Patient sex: M
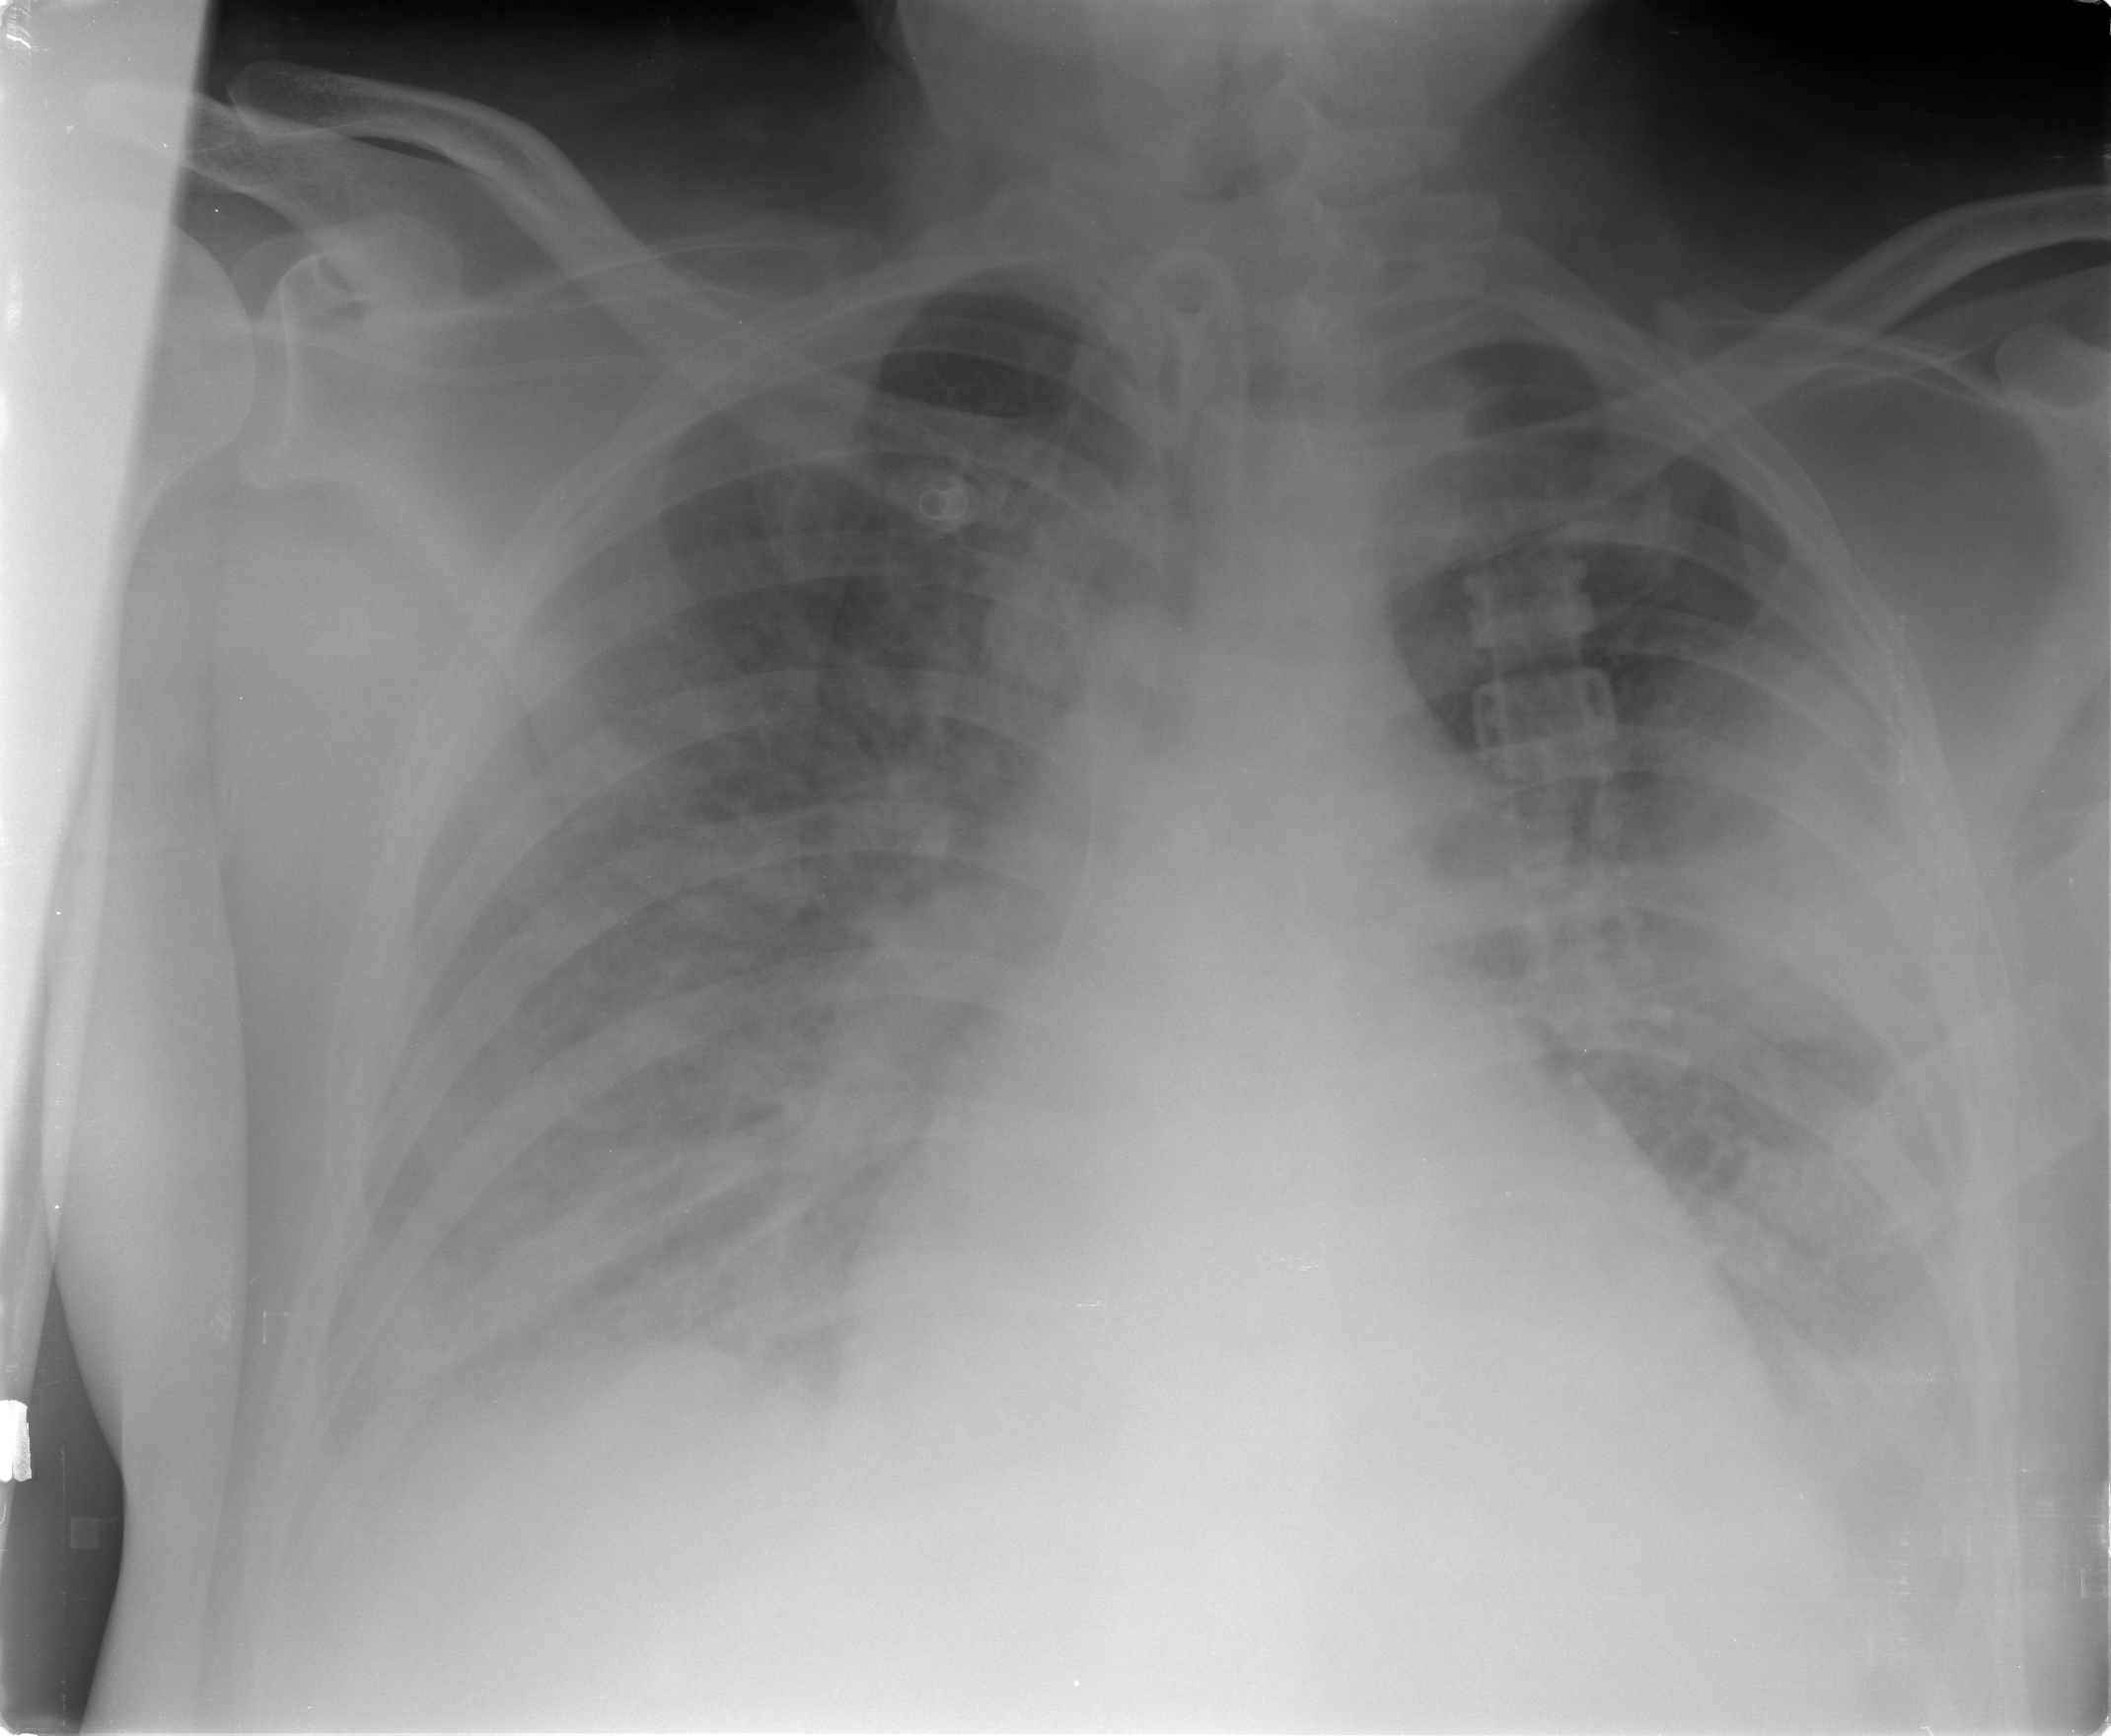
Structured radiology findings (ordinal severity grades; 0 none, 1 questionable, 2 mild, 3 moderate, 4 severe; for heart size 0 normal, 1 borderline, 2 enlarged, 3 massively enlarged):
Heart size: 1
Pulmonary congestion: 2
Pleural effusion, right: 3
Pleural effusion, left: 3
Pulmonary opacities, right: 2
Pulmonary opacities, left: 3
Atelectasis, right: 3
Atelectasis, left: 3